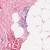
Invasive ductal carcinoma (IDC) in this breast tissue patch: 1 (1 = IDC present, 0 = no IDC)